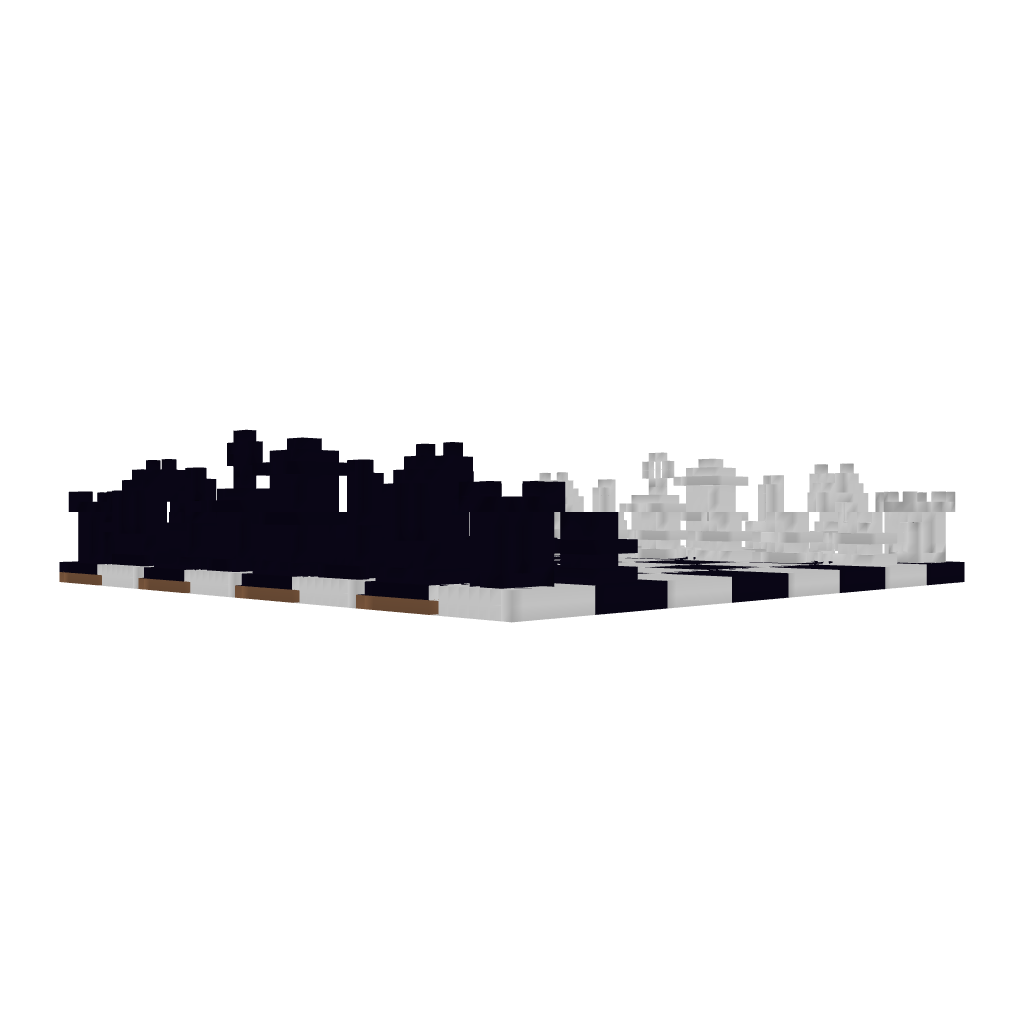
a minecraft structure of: chessboard